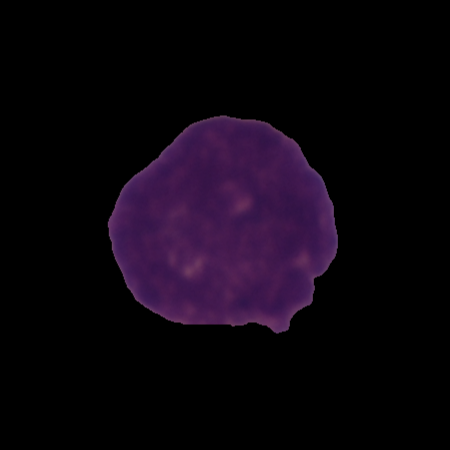
Label: cancer